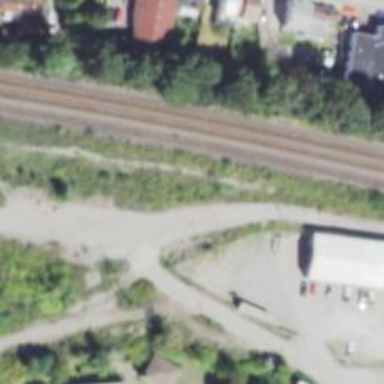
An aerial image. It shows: Abandoned railway.